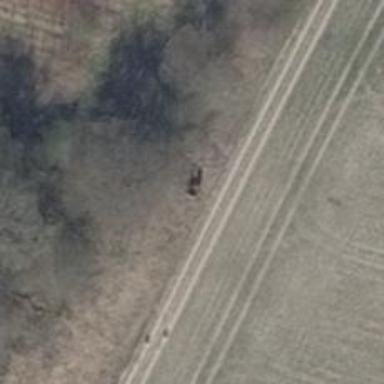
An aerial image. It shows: Hunting stand.